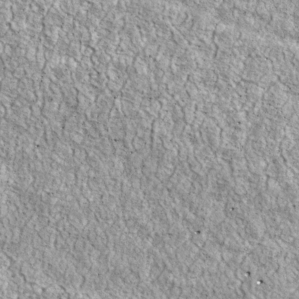
Label: non_frost